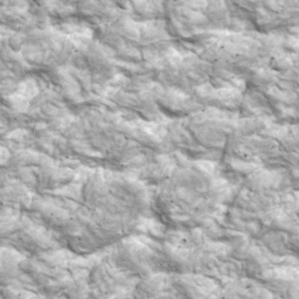
Label: non_frost